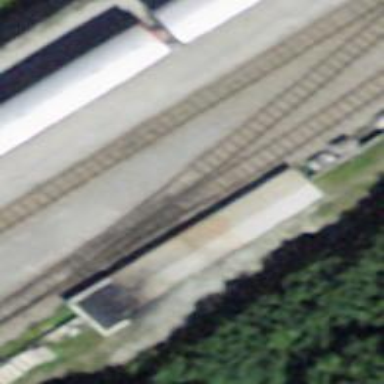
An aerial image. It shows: Preserved narrow-gauge railway with siding for services.